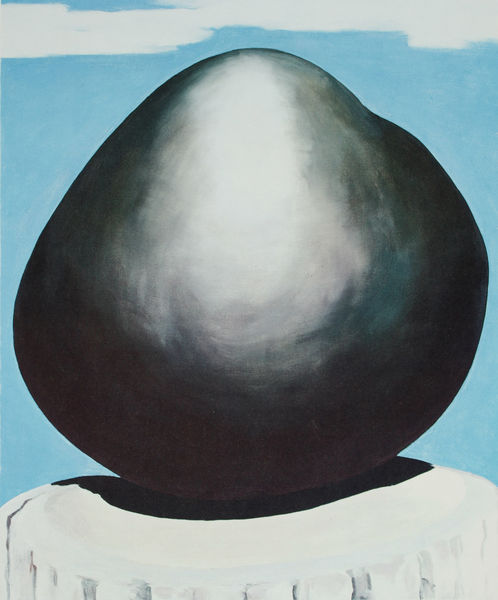
Titel: Black Rock with Blue Sky and White Clouds
Künstler: Georgia O'Keeffe
Schlagwörter: blau, felsen, gemälde, himmel, kopf, schatten, weiß, wolken, hintergrund, licht, schwarz, säule, eis, wolke, sockel, stein, sonne, schultern, oval, rund, ton, himmelblau, last, fels, spitz, glanz, glänzend, metall, glatt, podest, poliert, surreal, reflexion, meteorit, steht, form, schlicht, gross, moor, zentral, schwart, welt, liegt, geschliffen, tropfen, schwere, irreal, wiß, mitt, belastung, magritte, sisiphos, uff, weltalle